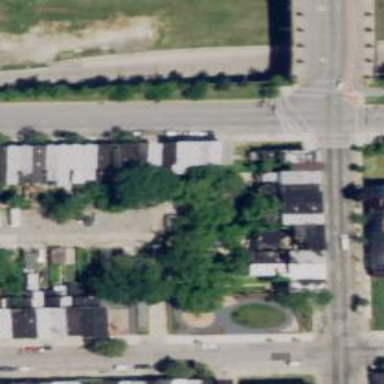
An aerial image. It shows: Alley classified as service road.